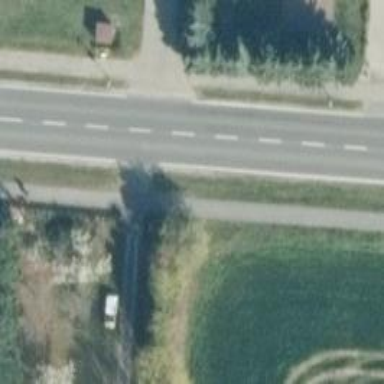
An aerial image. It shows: Asphalt road classified as primary highway.